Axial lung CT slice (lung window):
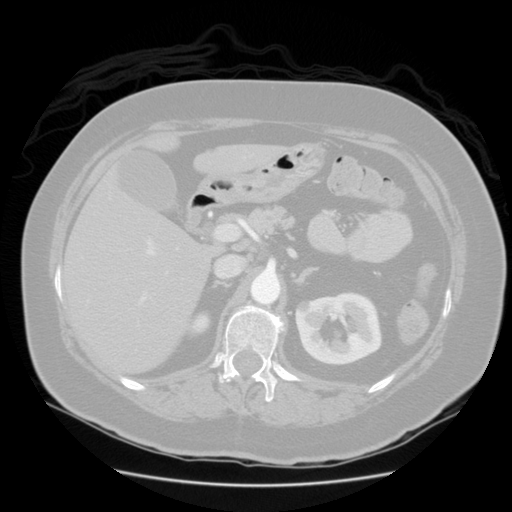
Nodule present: no